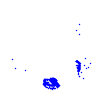
Particle: electron